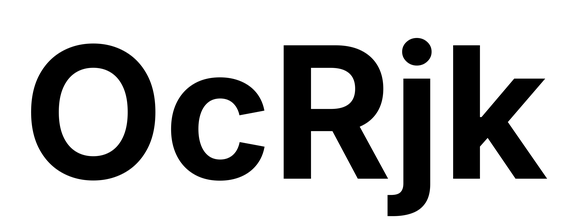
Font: Inter_Bold